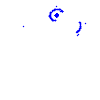
Particle: kaon